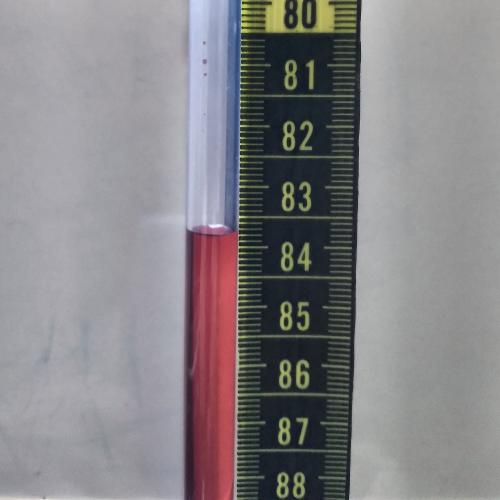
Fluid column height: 83.8 cm